Field crop: tomato
Growth stage: 2
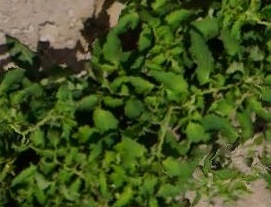
Species: tomato